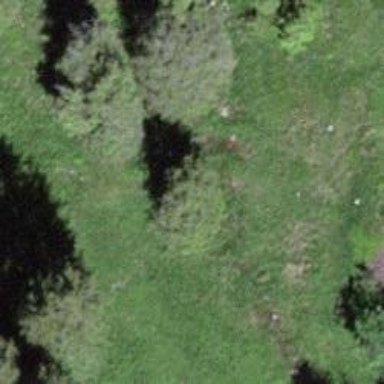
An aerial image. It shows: Forest area.